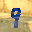
Label: 9